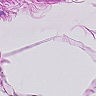
Metastatic tissue present: no